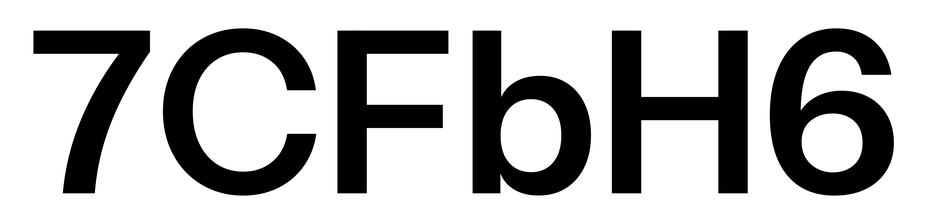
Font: InstrumentSans_SemiBold